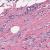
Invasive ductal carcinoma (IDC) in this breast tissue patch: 1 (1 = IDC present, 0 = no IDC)